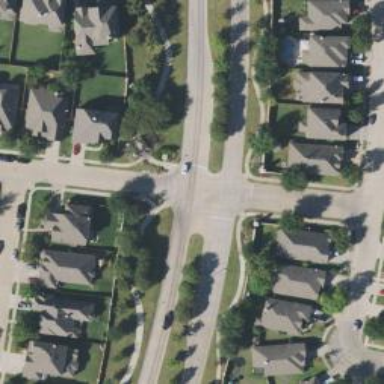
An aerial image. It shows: Marked footway crossing with lines.